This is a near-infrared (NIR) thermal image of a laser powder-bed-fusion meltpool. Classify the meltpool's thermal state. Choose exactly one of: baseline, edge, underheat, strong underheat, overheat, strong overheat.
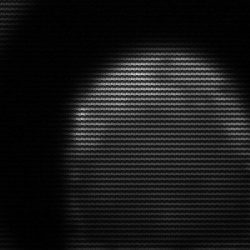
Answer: edge